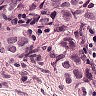
Metastatic tissue present: yes